Current action and preconditions to check: trajectory_clear

Your task: For each precondition in the list above, predict whether it will hold at this action.

Consider the current scene as observed from the mobile robot's camera, and analyze the predicted future states of all dynamic agents (e.g., people, animals, vehicles, or any moving entities) within the NEXT SECOND.

IMPORTANT: Only answer "very likely" if you are absolutely certain—based on strong, clear evidence—that a dynamic agent will violate the precondition in the predicted future state. Do NOT answer "very likely" for unlikely, ambiguous, or low-probability risks.

Ask yourself for each precondition: Is there a high probability, with clear and convincing evidence, that the predicted future states of any dynamic agent will interfere with the predicted future state of the currently executing action within the NEXT SECOND, causing that precondition to fail?

Assess the risk level based on these predictions. Use "likely" or "very likely" if motions create a clear risk of interference.

Use "neutral" or "improbable" if agents are nearby but their predicted paths are clearly diverging or non-conflicting.

Failure Risk Categories: "very improbable", "improbable", "neutral", "likely", "very likely"

Answer Format: Output ONLY the probability_of_failure value from these categories: "very improbable", "improbable", "neutral", "likely", "very likely"

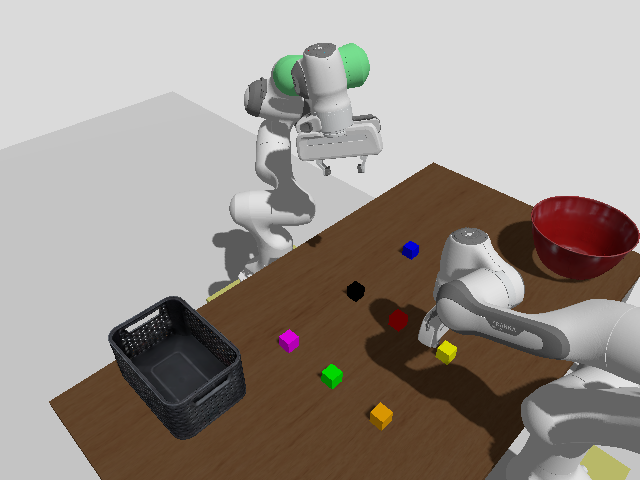

Answer: very improbable